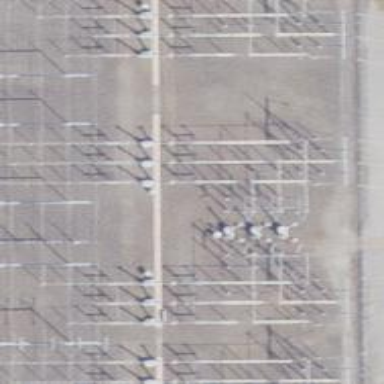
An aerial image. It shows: Switch used for power control.